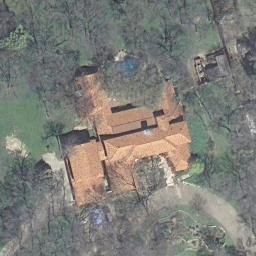
Label: residential